Question: Dear StackOverflow people,
I have currently one big issue in my Android application.
I am using Fragments for all my activities and I read all the doc here: <URL>
My application has now a very cool look on phones and tablets.
I have a layout displaying a Fragments that is included in a FrameLayout (see screenshot at the bottom)
So, this is a screenshot with Fragment A.
Now, I would like when clicking on a left button, to replace the Fragment A with Fragment B, or C, or...
'''
<FrameLayout xmlns:android="http://schemas.android.com/apk/res/android"
android:orientation="horizontal"
android:layout_width="match_parent"
android:layout_height="match_parent">
<fragment android:name="com.stackoverflow.question.FRAGMENT_A"
android:id="@+id/list"
android:layout_weight="1"
android:layout_width="0dp"
android:layout_height="match_parent" />
</FrameLayout>
'''
As you can see in my xml, FRAGMENT_A is hardcoded.
Imagine I want to switch between 6 different fragments, what shoulmd I do?
Put all my 6 Fragments in the XML, or is there a way to replace programmatically FRAGMENT_A with FRAGMENT_B, C, D , E, etc.
Thank a lot for your help.

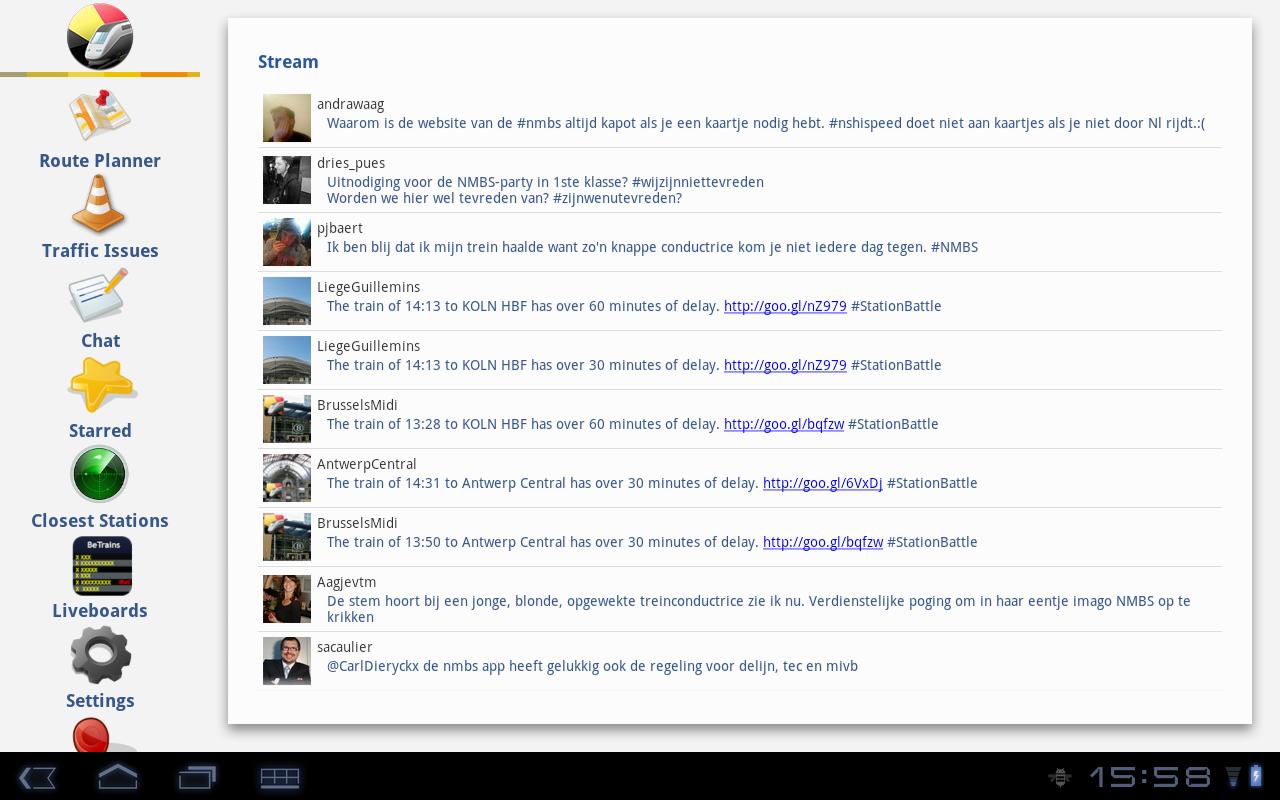
Answer: use FragmentTransaction to replace fragments.
you can do the replace of fragments programatically.
'''
FragmentTransaction ft = getSupportFragmentManager().beginTransaction();
FragmentB fb = new FragmentB();
ft.replace(R.id.list, fb);
ft.addToBackStack("replacingFragmentA");
ft.commit();
'''
add to back stack is optional.